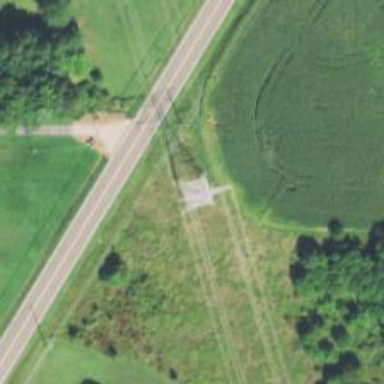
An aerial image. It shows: Lattice structure tower used for power transmission.